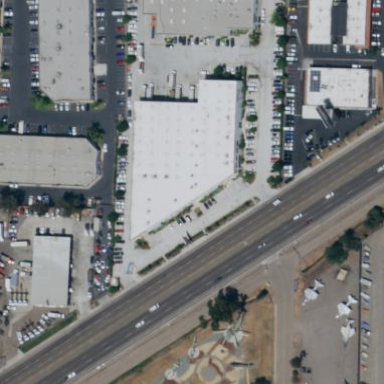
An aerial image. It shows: Industrial building.